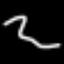
Label: squiggle